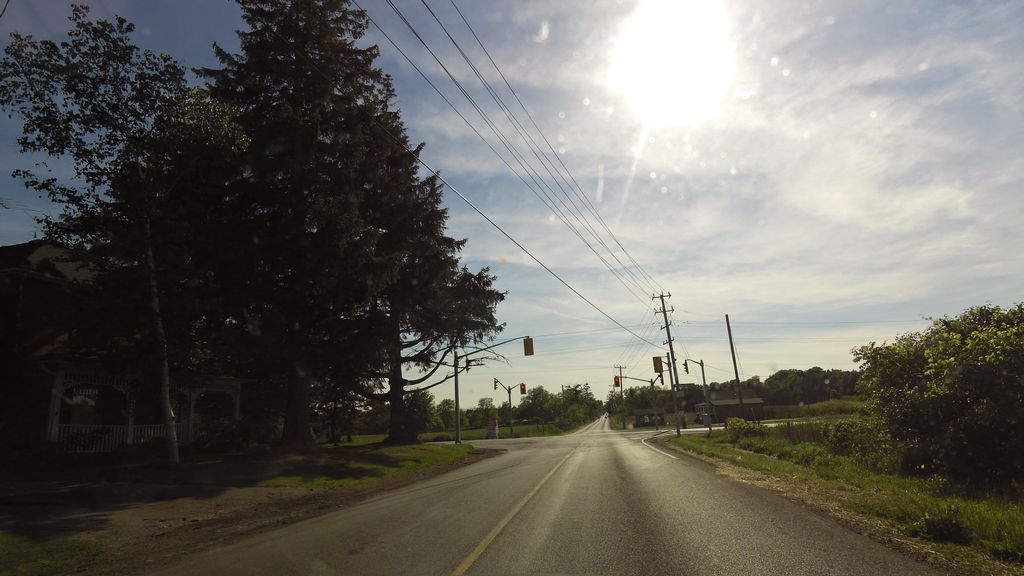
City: hamilton